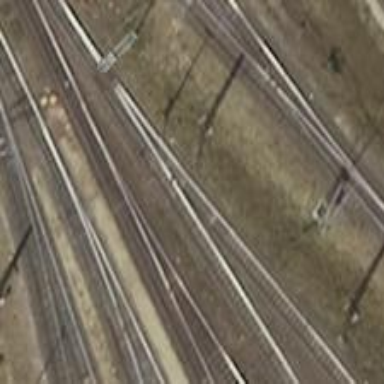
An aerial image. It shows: Railway siding with rails.